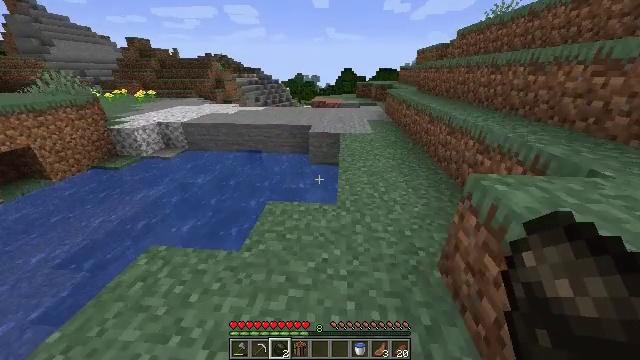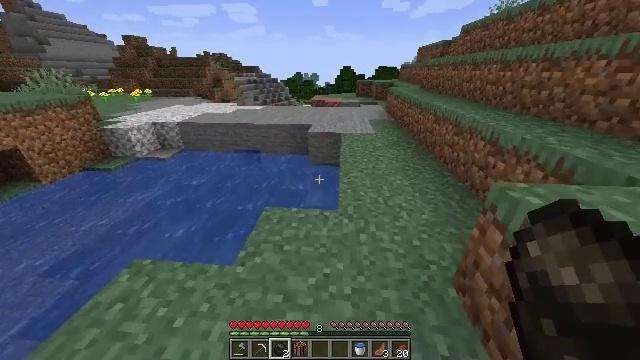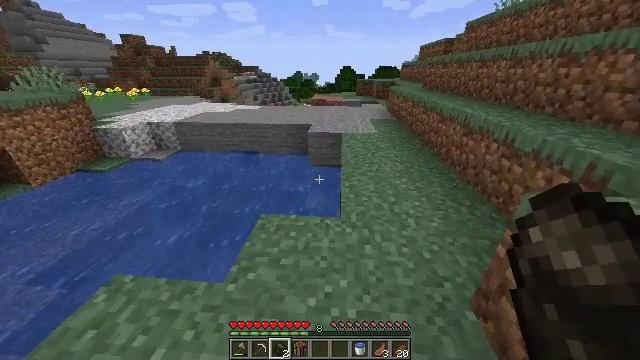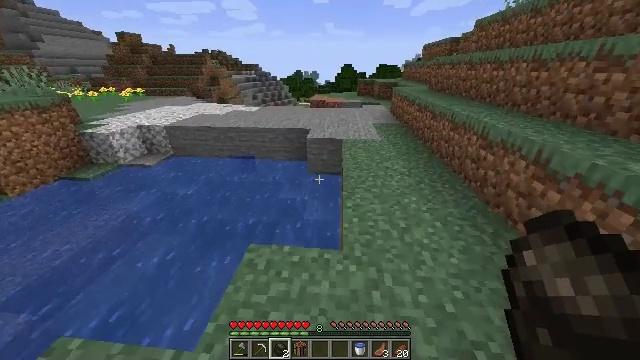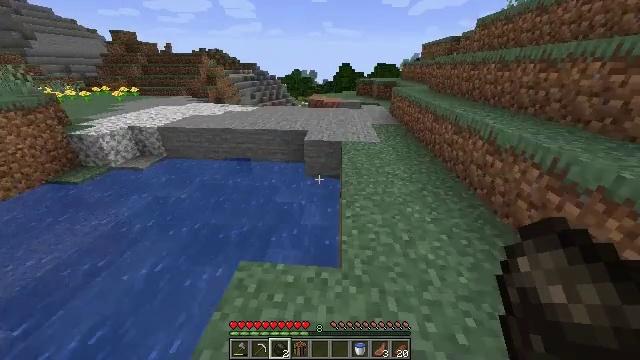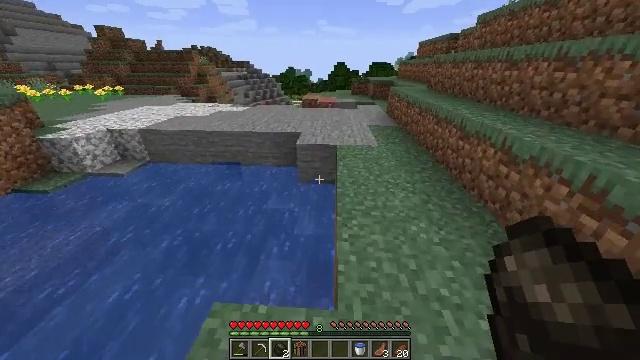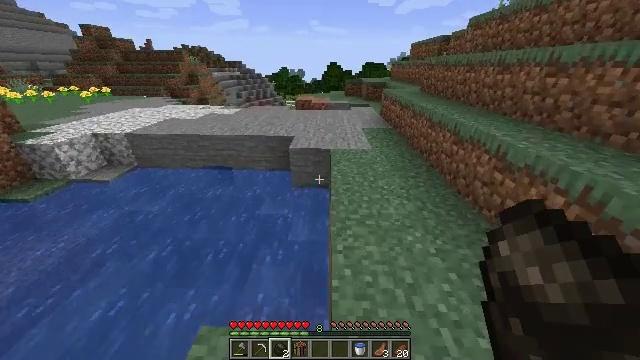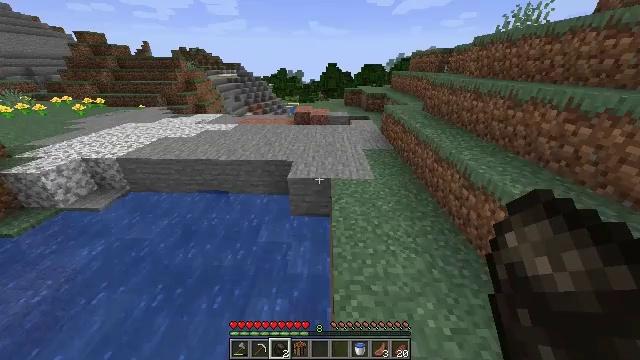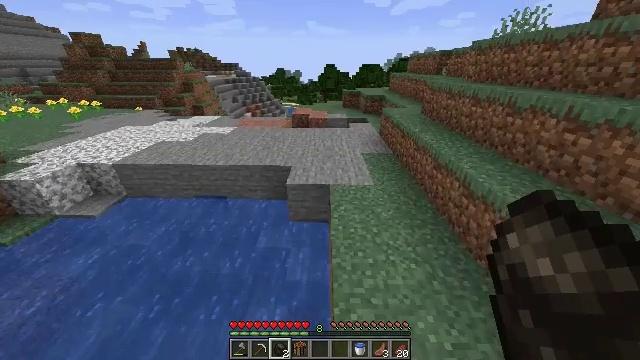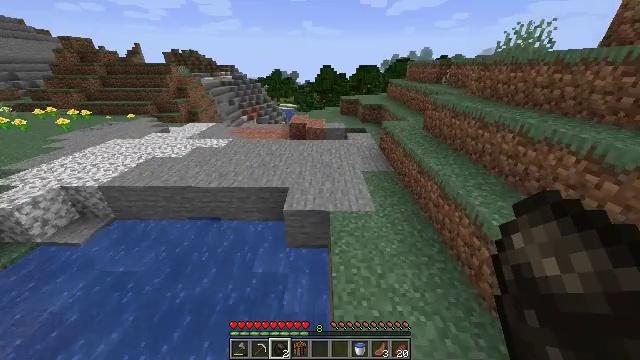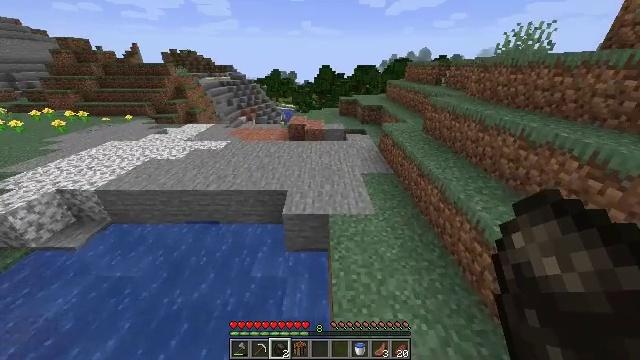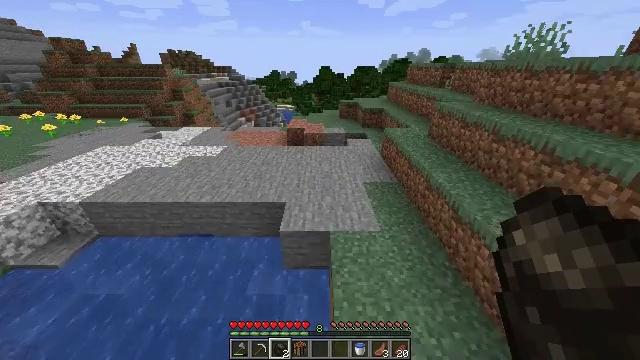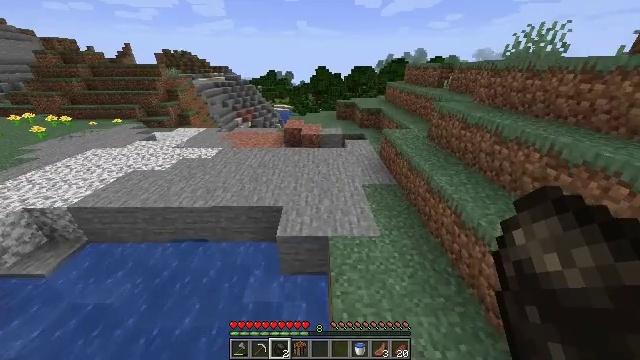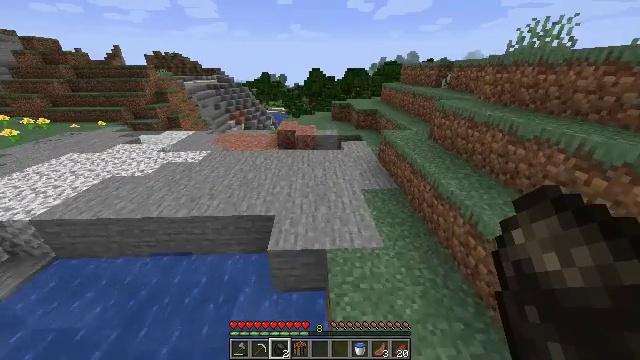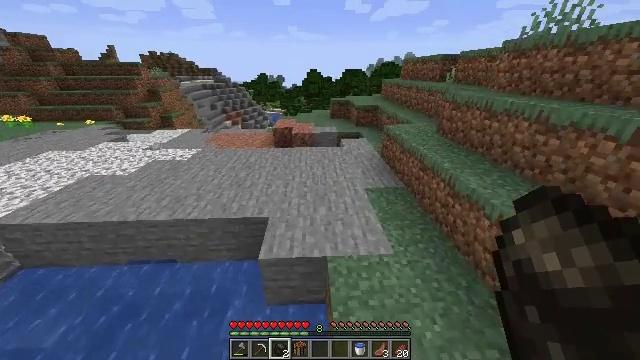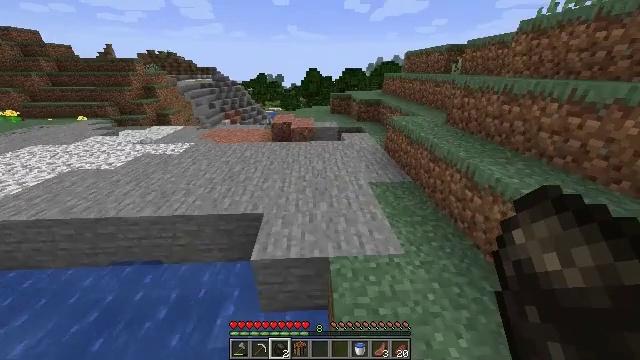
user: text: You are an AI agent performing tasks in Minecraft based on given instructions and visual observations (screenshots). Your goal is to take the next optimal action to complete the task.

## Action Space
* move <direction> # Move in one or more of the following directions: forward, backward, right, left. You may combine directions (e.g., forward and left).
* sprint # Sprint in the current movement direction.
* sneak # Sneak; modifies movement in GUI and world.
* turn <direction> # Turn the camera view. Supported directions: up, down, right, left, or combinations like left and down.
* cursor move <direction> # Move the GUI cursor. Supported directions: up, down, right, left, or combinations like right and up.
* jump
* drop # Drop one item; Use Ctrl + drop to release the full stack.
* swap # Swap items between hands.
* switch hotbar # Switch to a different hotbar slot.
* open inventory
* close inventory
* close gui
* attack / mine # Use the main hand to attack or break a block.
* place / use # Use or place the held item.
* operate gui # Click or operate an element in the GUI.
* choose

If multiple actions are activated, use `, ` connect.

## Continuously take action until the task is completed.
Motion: motion action
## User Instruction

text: Gather sugar cane for crafting.
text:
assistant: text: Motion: move forward, sprint
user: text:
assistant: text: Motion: move forward, sprint
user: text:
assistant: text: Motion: move forward, sprint
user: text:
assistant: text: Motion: move forward, sprint
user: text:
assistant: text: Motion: move forward, sprint, turn right
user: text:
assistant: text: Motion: move forward, sprint, turn right, jump
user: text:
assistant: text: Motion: move forward, sprint, jump
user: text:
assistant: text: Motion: move forward, sprint, jump
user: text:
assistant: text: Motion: move forward, sprint, jump
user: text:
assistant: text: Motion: move forward, sprint
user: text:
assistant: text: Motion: move forward, sprint
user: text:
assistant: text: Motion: move forward, sprint
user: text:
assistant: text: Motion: move forward, sprint, turn right
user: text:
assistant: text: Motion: move forward, sprint, jump
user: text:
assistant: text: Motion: move forward, sprint, jump
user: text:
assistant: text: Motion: move forward, sprint, jump
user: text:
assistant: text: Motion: move forward, sprint, jump
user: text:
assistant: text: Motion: move forward, sprint, turn right
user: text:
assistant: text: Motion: move forward, sprint, jump
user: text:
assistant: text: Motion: move forward, sprint
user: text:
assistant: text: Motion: move forward, sprint
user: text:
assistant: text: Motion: move forward, sprint
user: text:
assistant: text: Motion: move forward, sprint
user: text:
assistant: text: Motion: move forward, sprint
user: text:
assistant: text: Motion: move forward, sprint
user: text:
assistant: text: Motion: move forward, sprint
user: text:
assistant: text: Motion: move forward, sprint
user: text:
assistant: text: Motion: move forward, sprint
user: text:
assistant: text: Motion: move forward, sprint
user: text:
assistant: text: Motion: move forward, sprint